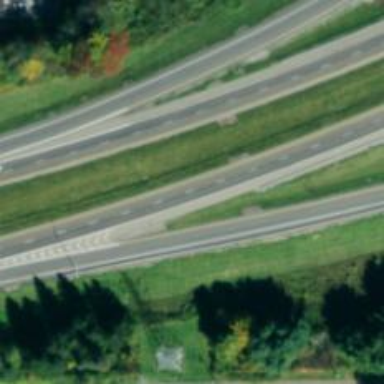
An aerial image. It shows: Asphalt motorway.